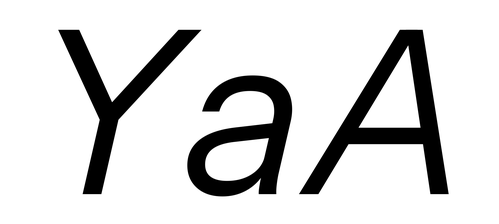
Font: InstrumentSans-Italic_Italic